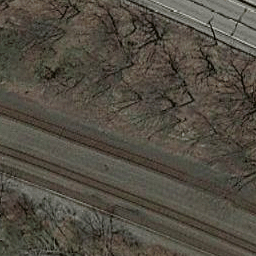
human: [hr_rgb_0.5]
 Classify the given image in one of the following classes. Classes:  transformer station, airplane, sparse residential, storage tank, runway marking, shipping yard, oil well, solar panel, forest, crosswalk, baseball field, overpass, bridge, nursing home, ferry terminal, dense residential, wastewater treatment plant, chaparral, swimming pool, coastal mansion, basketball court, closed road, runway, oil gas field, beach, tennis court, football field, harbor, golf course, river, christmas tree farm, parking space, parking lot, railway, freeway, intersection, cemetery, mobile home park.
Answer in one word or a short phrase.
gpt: railway